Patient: sex F, age 56
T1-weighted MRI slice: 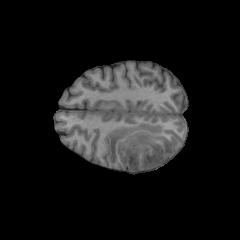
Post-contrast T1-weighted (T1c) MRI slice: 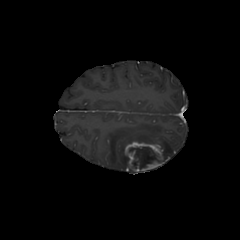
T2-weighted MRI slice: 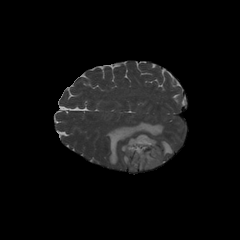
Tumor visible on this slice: yes
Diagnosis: Glioblastoma, IDH-wildtype
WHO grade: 4